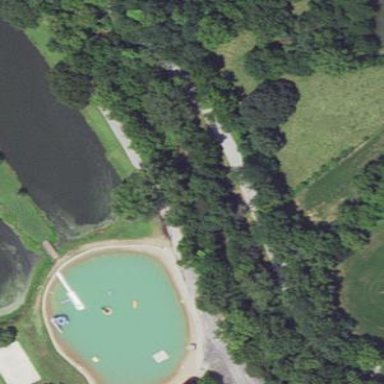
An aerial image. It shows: Swimming pool located in leisure land.